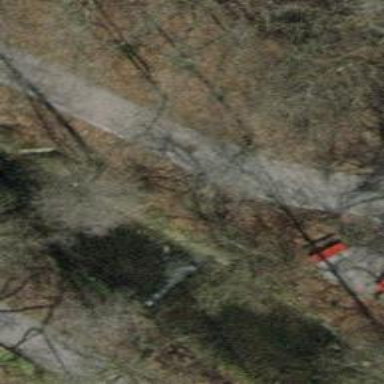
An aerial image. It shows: Red bench.